Question: I'm currently implementing jQuery <URL>. Going by the documents listed above, I seem to have done everything correctly, yet I'm still having a problem.
jQuery:
'''
$(function(){
$('.color').each(function(){
$(this).minicolors();
});
});
'''
HTML
'''
<form>
<input type="text" class="color">
</form>
'''
I've also properly included jQuery, minicolor.js, and the css file. Yet, for some reason it ends up looking like this.

It works, but the graphics for it are all messed up - which I would be related to the CSS file, but I'm positive I linked it correctly. How can I fix this?
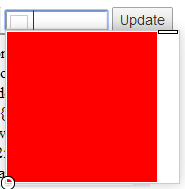
Answer: It seems the 'jquery.minicolors.png' file is not loaded (it's not in your 'themer' folder).
Just download it here: <URL>